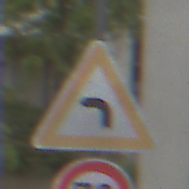
Verkehrszeichen: KurveLinks
Zusatzzeichen unten: Geschwindigkeit70
Umgebung: Outdoor, Urban
Tageszeit: Midday
Wetter: Overcast
Licht: Natural
Jahreszeit: NotSpecified
Kontrast: LowContrast